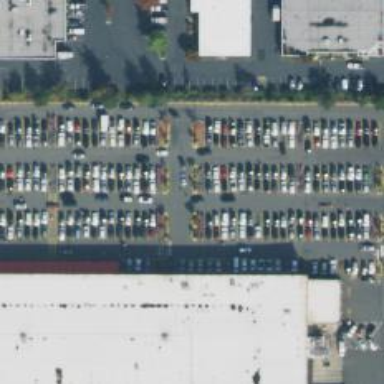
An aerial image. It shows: Trolley bay.